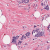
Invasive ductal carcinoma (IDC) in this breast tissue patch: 1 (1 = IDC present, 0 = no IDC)